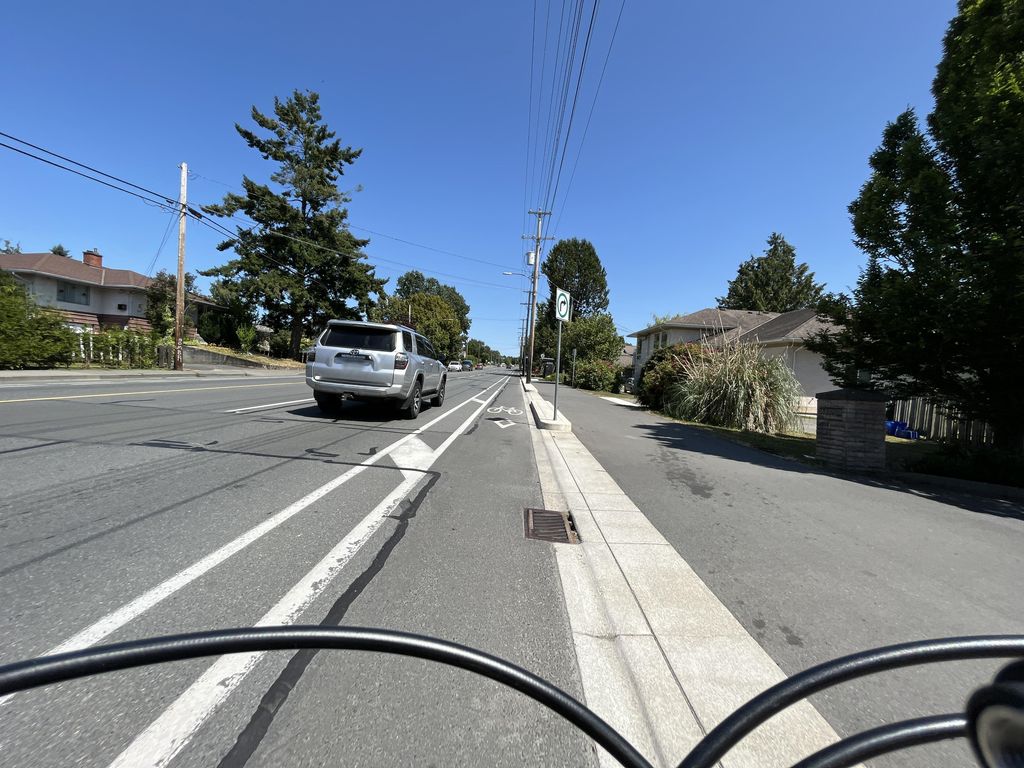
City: victoria